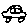
Label: car